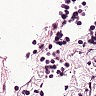
Metastatic tissue present: no